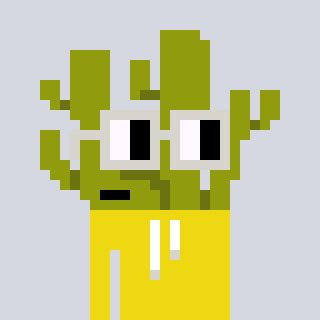
a pixel art character with square light gray glasses, a cactus-shaped head and a yellow-colored body on a cool background